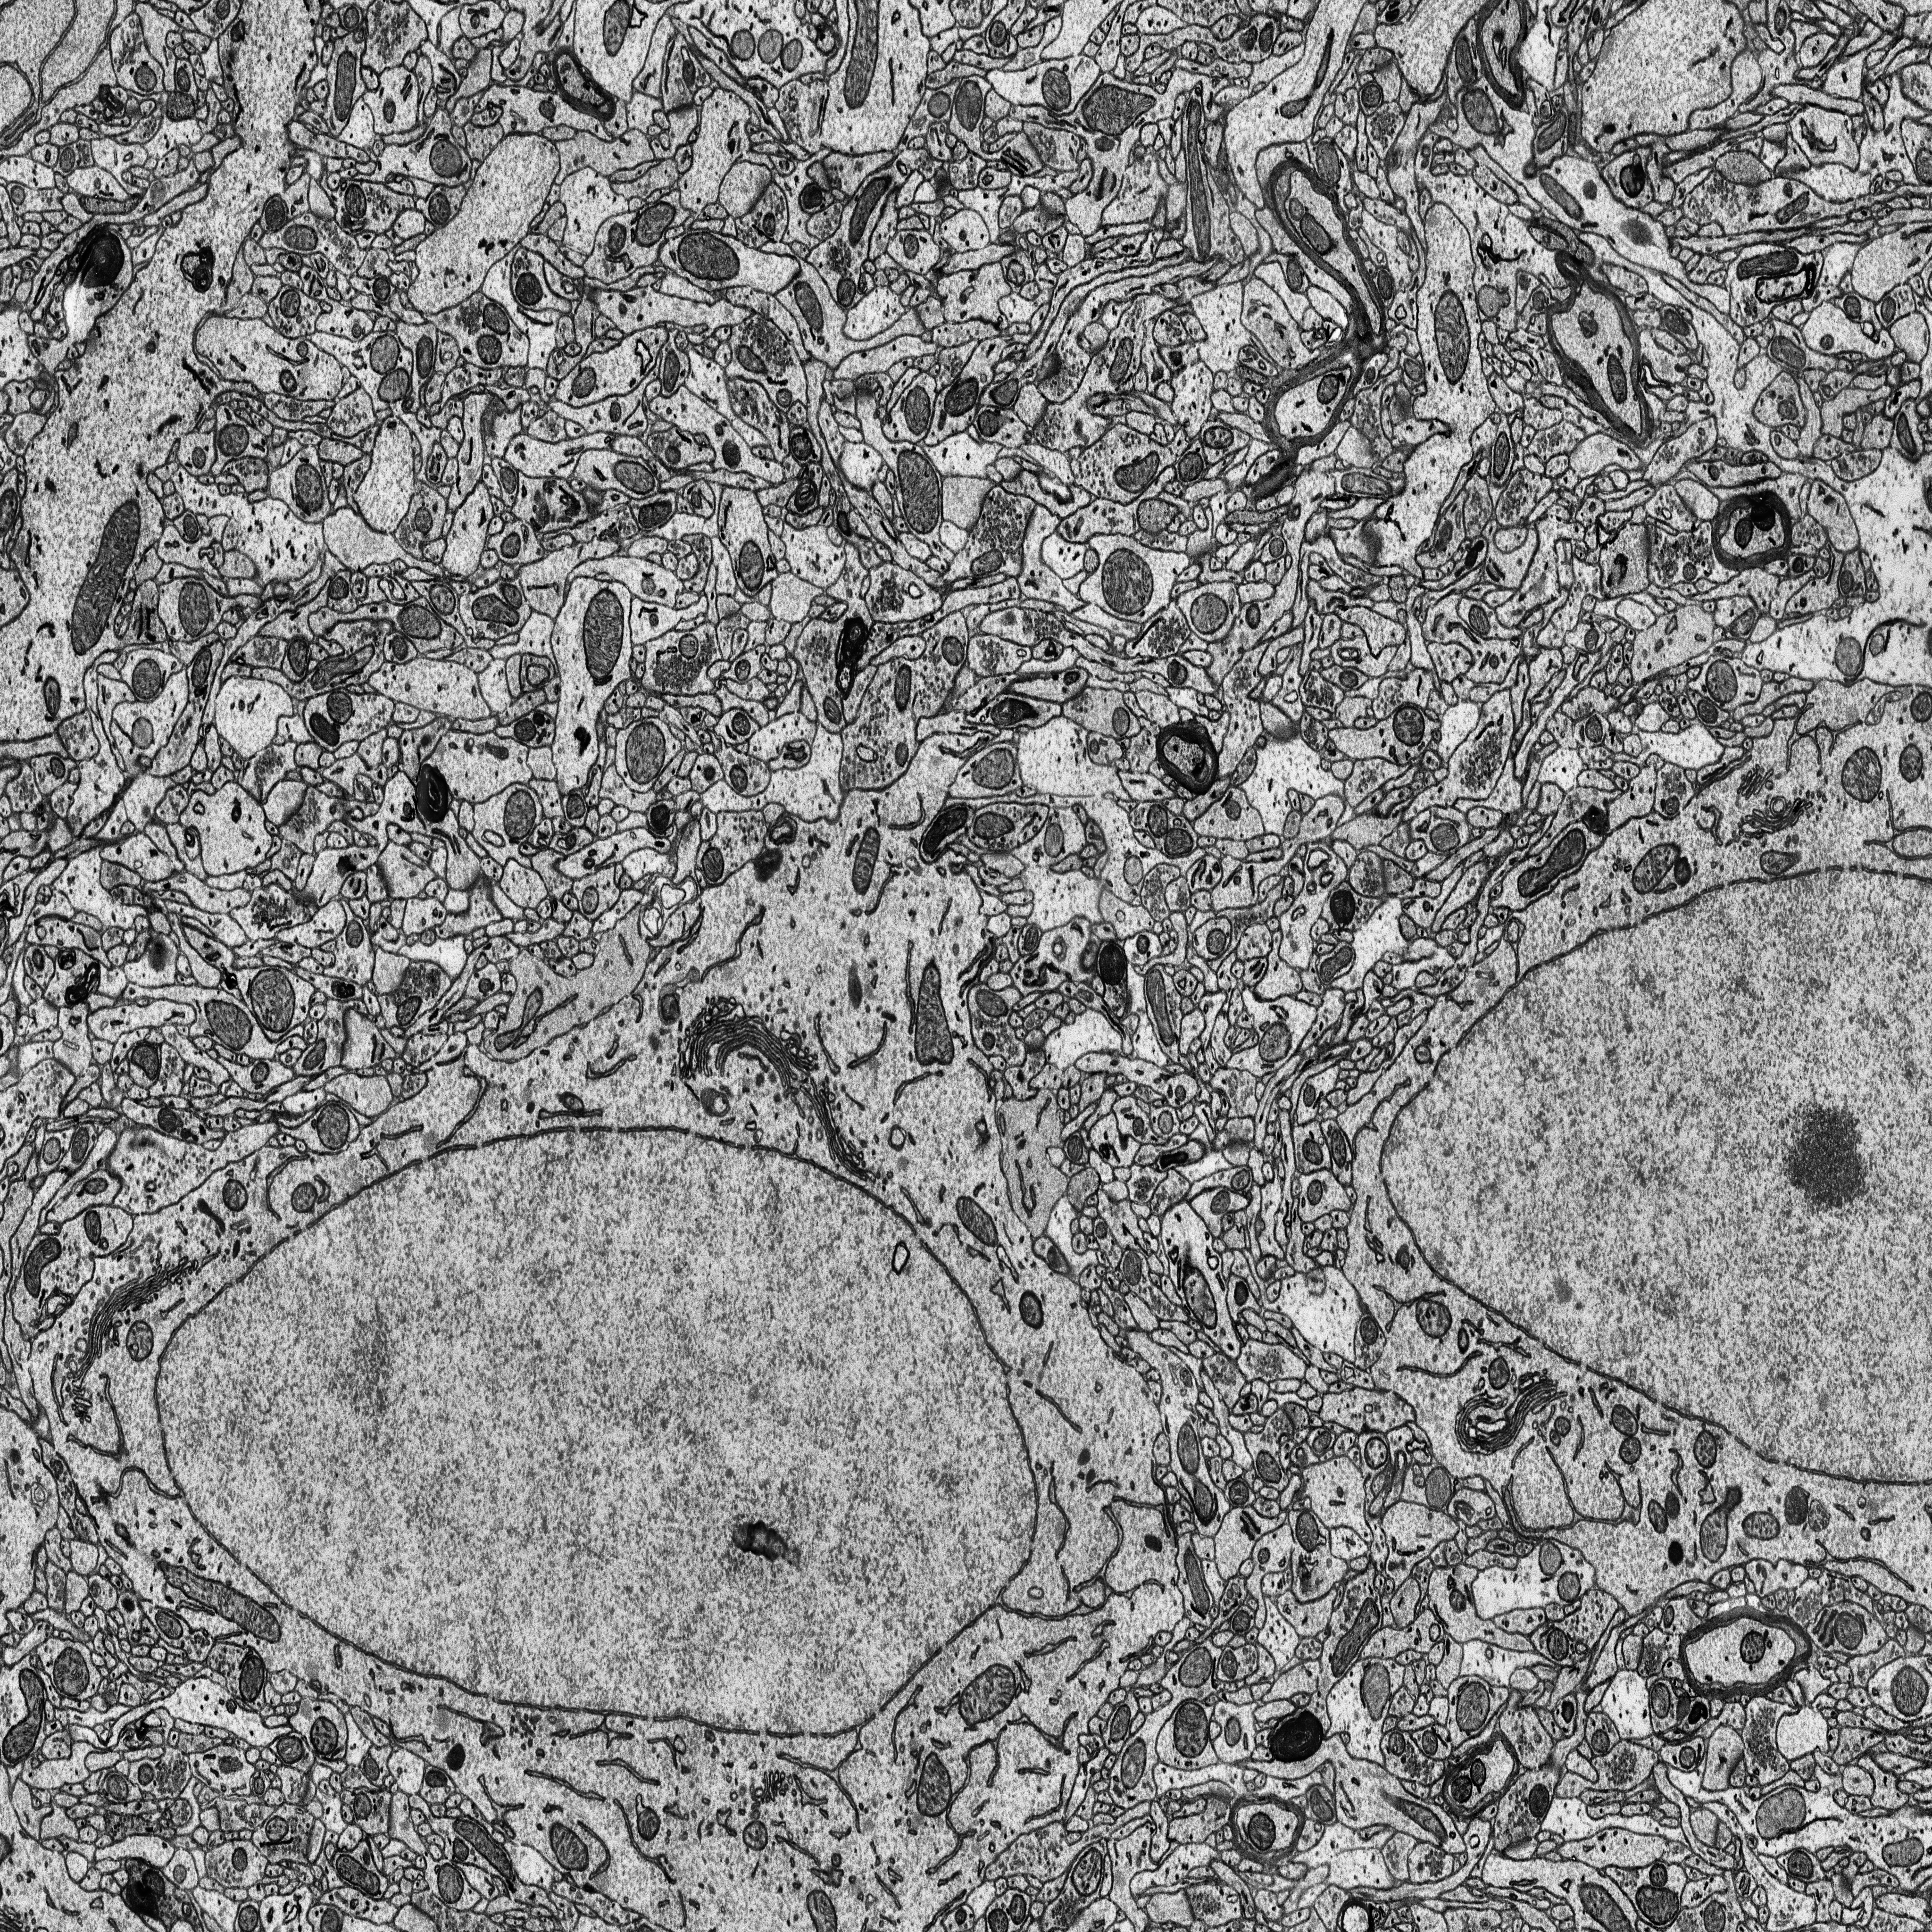
Electron microscopy slice of rat cortex tissue
Slice depth (z): 353
Mitochondria instances in slice: 371